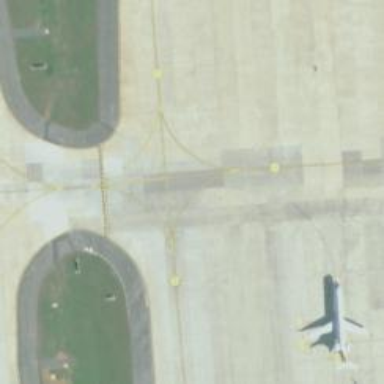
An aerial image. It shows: View of taxiway at the airport.